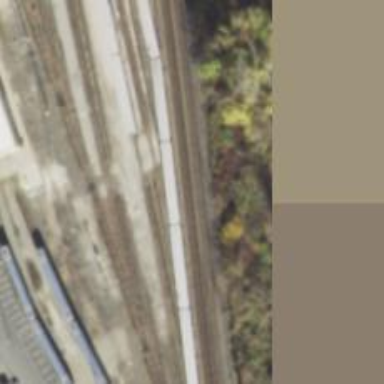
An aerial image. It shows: Electrified rail service yard.